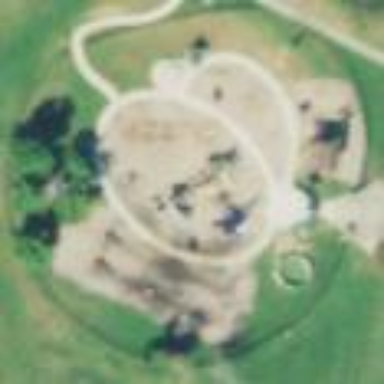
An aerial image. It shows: Playground area for leisure land.